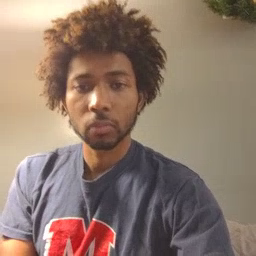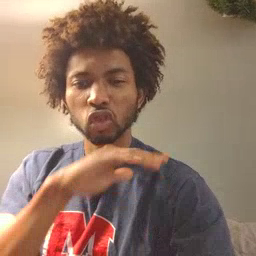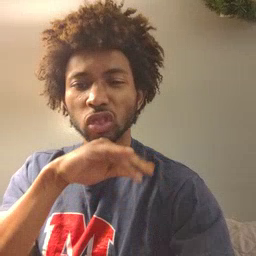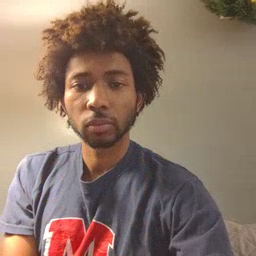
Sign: dirty